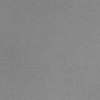
Label: dusty